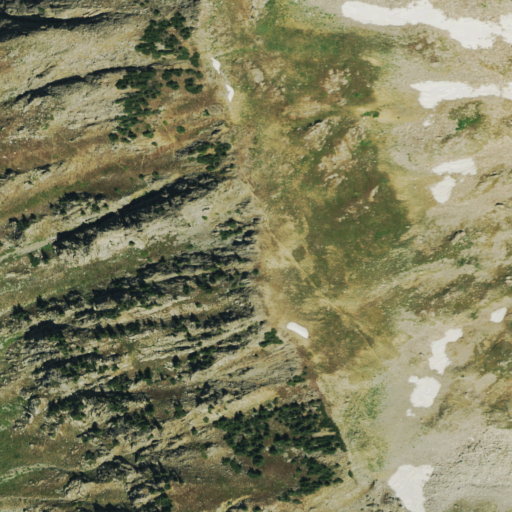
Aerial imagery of gap in Colorado named Angel Pass containing shrub, grassland, snow, evergreen forest, and barren land